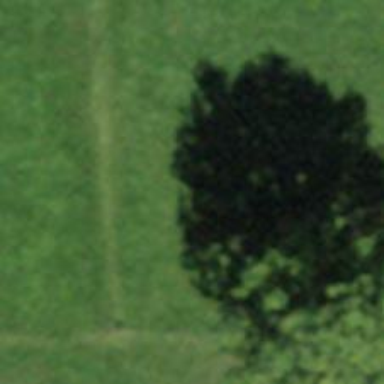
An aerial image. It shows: Row of trees in natural setting.